Question: I am drawing an ellipse
'''
CGRect paperRect = self.bounds;
CGRect strokeRect = CGRectInset(paperRect, 5.0, 5.0);
CGContextAddEllipseInRect(context, strokeRect);
CGContextStrokePath(context);
'''
I was hoping to change this to a jarred ellipse (see pic). In search for the best way to do this, I was wondering if there is a way to use
'''
setLineDash:count:phase:
'''
and pass an arc/ curve as the pattern instead of line? Or is there a better way to do this?
I tried the following, as suggested by Wain:
'''
float a = strokeRect.size.width/2;
float b = strokeRect.size.height/2;
float x1,y1,x2,y2,k;
x1=CGRectGetMinX(strokeRect);
y1=CGRectGetMinY(strokeRect);
int maxAngle = 360;
CGContextBeginPath(context);
CGContextMoveToPoint(context, x1, y1);
for(int i=0;i<maxAngle;i+=30){
float cX=cos(DEGREES_TO_RADIANS(i));
float sX=sin(DEGREES_TO_RADIANS(i));
k=1/(sqrt(pow((b*cX),2) + pow(a*sX,2)));
x2=k*a*b*cos(DEGREES_TO_RADIANS(i));
y2=k*a*b*sin(DEGREES_TO_RADIANS(i));
CGContextAddArcToPoint(context, x1, y1, x2, y2, 20);
x1=x2; // make x2 the new x1
y1=y2;
}
CGContextClosePath(context);
CGContextStrokePath(context);
'''
I can see some irregular drawings, but nothing to the extend that makes sense visually.

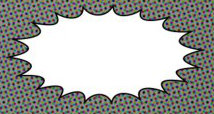
Answer: You don't 'pass a line' as the dash. The dash is a description of how the line is drawn.
You need to create a path (instead of the ellipse) which traces the 'jarred ellipse' shape (using 'CGContextAddArcToPoint') and then draw that.
The points are all on the edge of the ellipse, you can find them with the calculations described <URL>. I haven't tried it but I guess the first tangent point could be the center point of the ellipse...